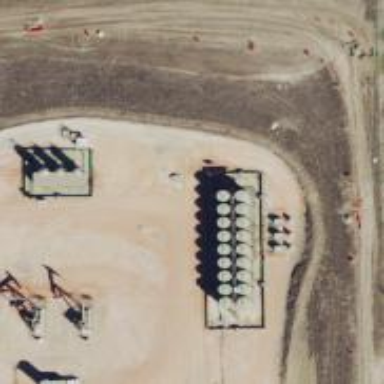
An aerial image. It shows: Storage tank with man-made structure.